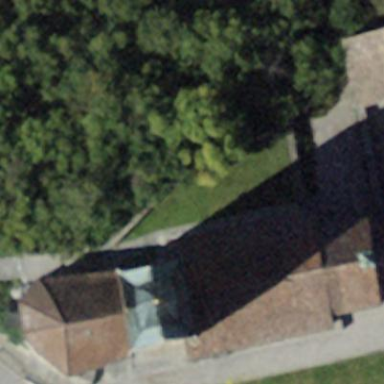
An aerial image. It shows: Church which is place of worship.